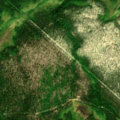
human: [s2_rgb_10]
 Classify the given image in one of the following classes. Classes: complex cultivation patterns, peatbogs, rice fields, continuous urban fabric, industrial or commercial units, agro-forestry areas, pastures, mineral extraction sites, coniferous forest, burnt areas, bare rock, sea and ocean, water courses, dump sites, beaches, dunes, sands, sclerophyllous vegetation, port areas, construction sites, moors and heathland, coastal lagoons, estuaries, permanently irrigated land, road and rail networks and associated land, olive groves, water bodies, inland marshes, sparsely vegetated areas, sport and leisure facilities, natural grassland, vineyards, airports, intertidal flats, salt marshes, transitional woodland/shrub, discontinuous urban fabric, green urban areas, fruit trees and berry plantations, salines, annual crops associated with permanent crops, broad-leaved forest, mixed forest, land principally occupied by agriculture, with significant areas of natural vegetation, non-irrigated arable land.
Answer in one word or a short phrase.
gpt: coniferous forest, mixed forest, moors and heathland, transitional woodland/shrub